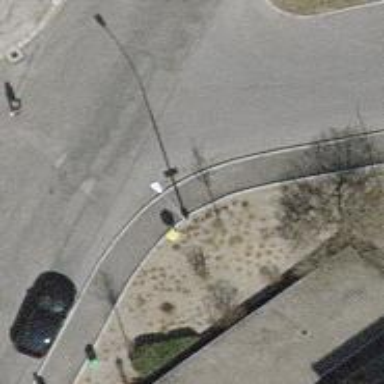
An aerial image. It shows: Post box.